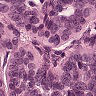
Metastatic tissue present: yes